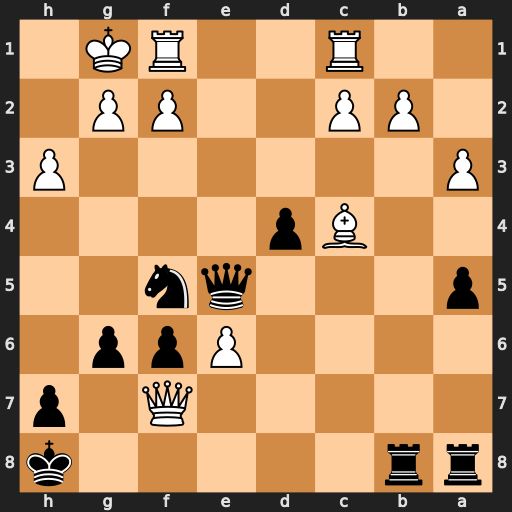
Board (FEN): rr5k/5Q1p/4Ppp1/p3qn2/2Bp4/P6P/1PP2PP1/2R2RK1
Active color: b
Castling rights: -
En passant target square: -
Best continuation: Nd6 Qd7 Nxc4